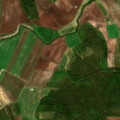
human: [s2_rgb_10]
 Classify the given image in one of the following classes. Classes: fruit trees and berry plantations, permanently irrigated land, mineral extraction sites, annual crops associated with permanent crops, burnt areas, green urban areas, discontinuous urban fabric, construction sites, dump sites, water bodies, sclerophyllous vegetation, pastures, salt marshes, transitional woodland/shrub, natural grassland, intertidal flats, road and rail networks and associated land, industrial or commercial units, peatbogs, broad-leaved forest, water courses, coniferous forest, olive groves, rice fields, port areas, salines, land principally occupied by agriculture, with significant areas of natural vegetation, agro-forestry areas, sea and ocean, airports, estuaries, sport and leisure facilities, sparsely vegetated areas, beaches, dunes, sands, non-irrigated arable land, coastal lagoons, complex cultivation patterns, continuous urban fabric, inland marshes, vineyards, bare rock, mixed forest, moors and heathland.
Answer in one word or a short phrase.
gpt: non-irrigated arable land, land principally occupied by agriculture, with significant areas of natural vegetation, coniferous forest, mixed forest